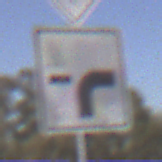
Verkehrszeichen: VerlaufVorfahrtsstrasse9
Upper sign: Vorfahrtsstrasse
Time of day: Midday
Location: Outdoor (Nature)
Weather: Clear
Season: NotSpecified
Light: Natural